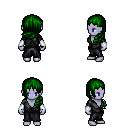
a pixel art fantasy rpg character, female body template, dark elf, purple skin, gray robe, gold greaves, green left-swept hairstyle, white cloth bracers, four views (front, back, left, right), 2x2 character sprite sheet, small pixel art, hard edges, no anti-aliasing